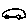
Label: car